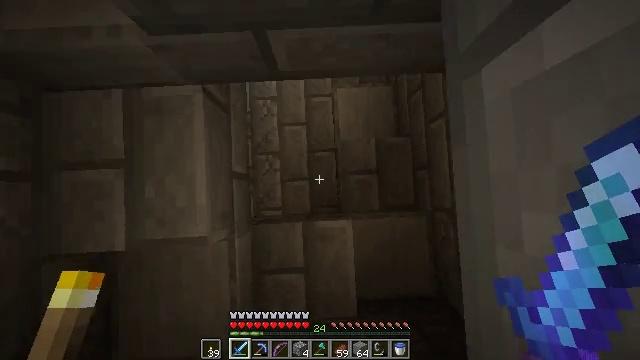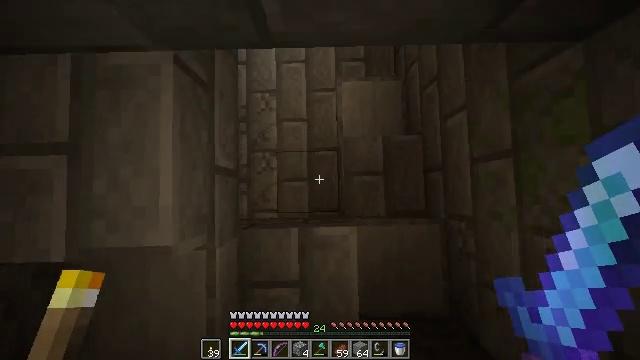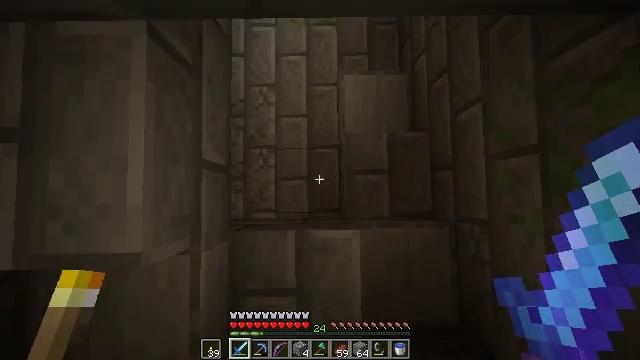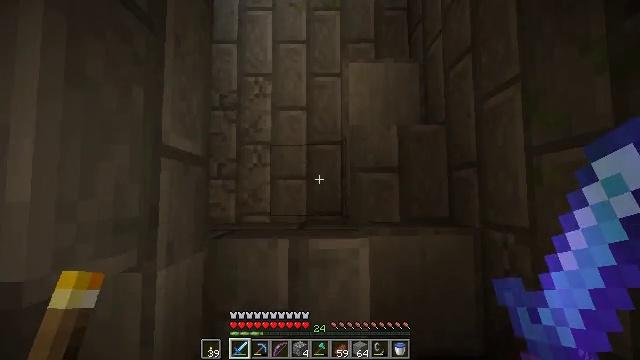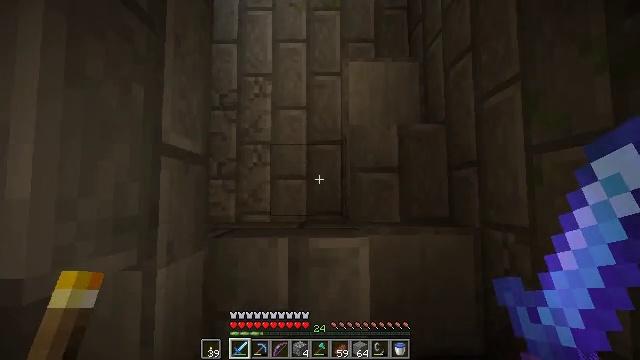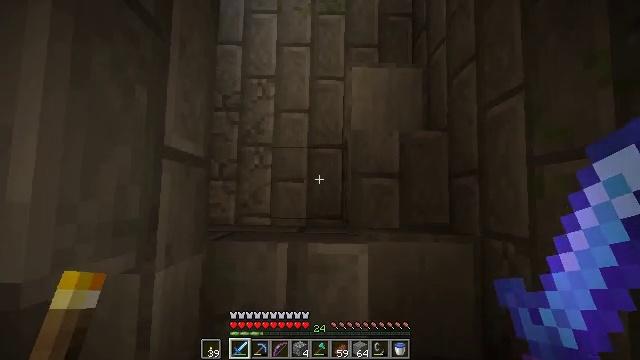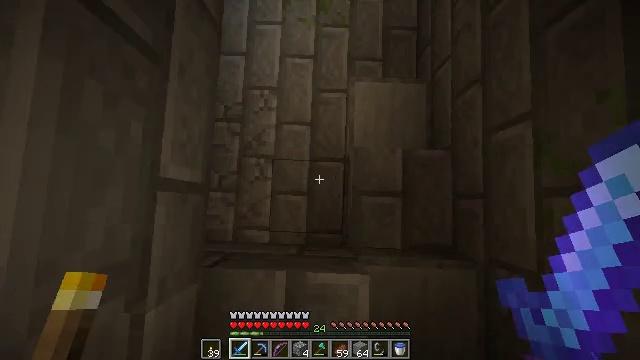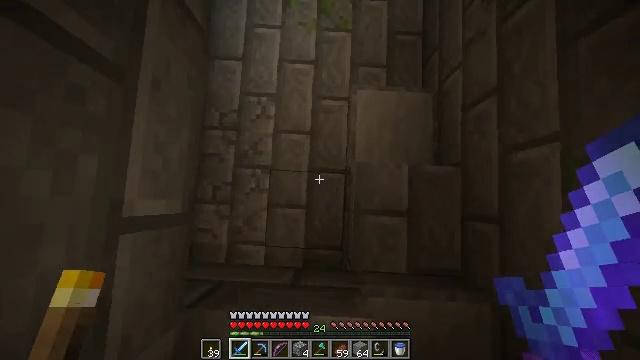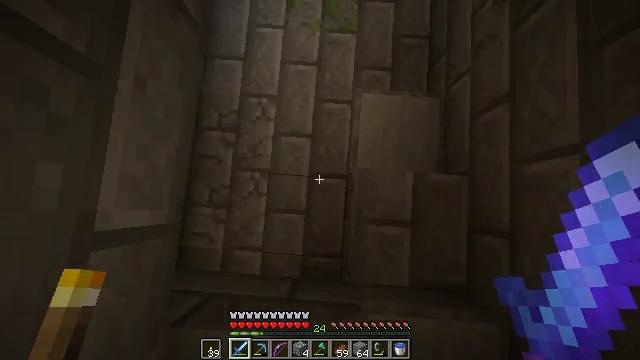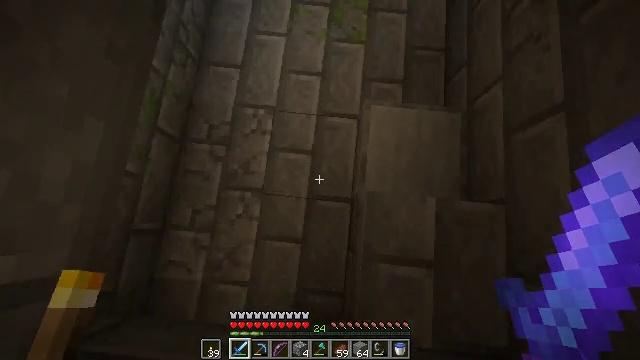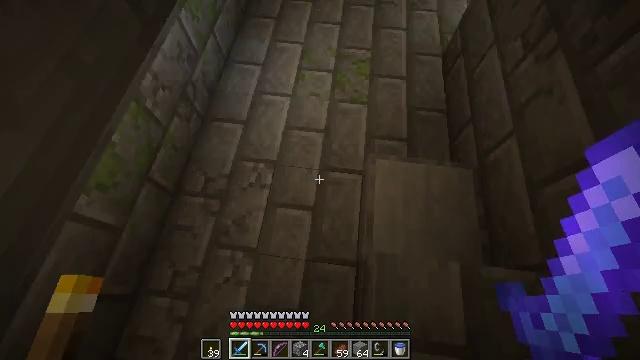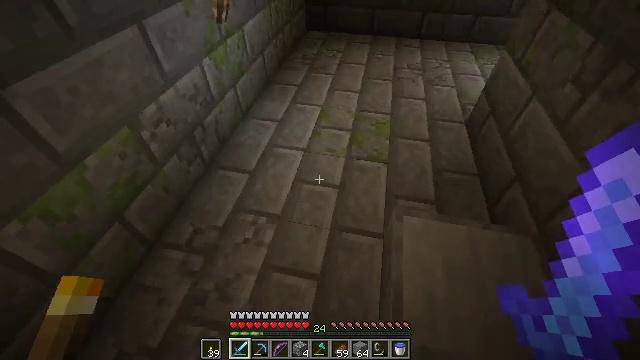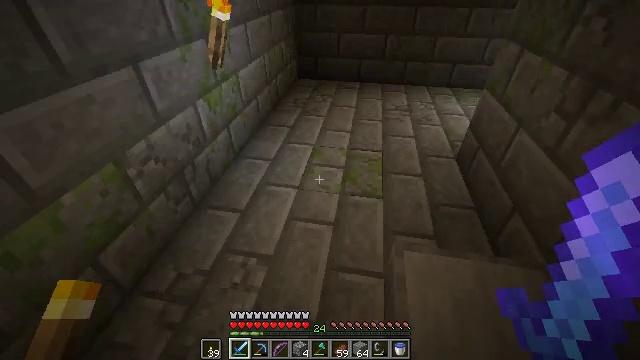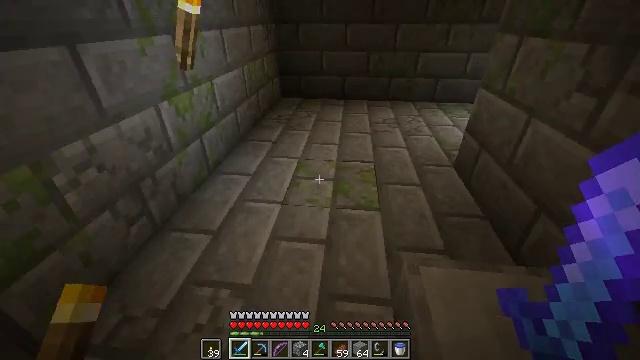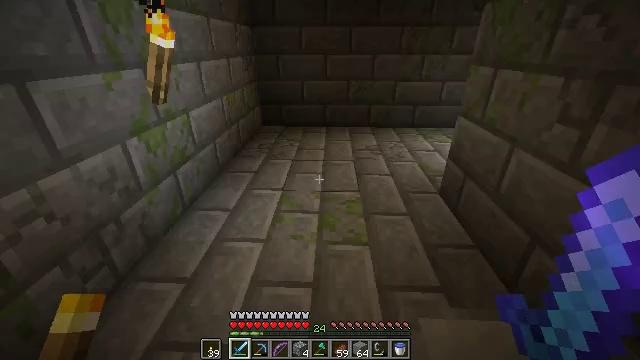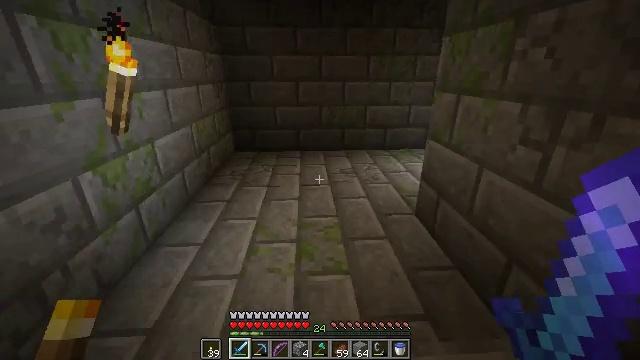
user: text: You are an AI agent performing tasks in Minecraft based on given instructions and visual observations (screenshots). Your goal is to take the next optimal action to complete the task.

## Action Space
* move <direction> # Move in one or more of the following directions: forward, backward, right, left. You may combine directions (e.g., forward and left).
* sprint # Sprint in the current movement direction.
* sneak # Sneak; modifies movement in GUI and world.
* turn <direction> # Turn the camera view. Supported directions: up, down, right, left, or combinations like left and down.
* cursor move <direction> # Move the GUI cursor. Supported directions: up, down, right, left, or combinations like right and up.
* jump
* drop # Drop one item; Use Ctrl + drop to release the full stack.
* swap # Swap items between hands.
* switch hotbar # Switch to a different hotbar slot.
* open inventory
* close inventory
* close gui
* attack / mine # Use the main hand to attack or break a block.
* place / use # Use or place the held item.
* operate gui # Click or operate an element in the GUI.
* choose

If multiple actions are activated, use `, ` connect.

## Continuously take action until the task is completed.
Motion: motion action
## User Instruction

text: Smash the iron door for recycling.
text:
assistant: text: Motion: turn left
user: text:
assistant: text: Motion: no_op
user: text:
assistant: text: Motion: no_op
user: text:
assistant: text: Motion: no_op
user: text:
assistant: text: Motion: move forward, turn left
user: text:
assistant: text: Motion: move forward, turn left
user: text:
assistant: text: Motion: move forward
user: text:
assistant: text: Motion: move forward, turn left
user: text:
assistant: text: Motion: move forward, turn left and up
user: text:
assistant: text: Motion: move forward, turn left and up
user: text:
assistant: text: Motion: move forward, turn left and up
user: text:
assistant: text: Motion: move forward, turn right and up
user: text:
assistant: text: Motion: move forward, turn right and up
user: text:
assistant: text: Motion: move forward, turn right and up
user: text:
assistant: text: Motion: move forward, turn right and up
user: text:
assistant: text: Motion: move forward, turn right and up
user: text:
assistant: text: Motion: move forward, sprint, turn right and up
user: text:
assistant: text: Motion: move forward, sprint, turn right and up
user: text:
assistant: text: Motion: move forward, sprint, turn right
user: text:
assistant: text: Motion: move forward, sprint, turn right and up
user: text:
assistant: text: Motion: move forward, sprint, turn right and up
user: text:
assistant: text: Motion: move forward, sprint, turn right and up
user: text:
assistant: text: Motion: move forward, sprint, turn right and up
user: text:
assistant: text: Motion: move forward, sprint
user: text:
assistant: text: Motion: move forward and move left, sprint
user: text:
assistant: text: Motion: move forward and move left, sprint
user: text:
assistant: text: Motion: move forward and move left, sprint, turn right and down
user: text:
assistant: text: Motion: move forward and move left, sprint, turn right
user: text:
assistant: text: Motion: move forward and move left, sprint, turn right and up
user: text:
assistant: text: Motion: move forward, sprint, turn right